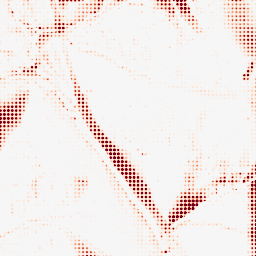
Category: morphological
Decomposition family: morphological_ellipse
Decomposition parameters: operation: opening
width: 20
height: 50
Upsampling method: sinc_hamming
Upsampling parameters: scale: 8
kernel_size: 4
Upsampling scale: 8